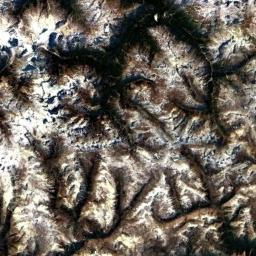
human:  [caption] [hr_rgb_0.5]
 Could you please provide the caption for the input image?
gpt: The white snow on the snow-capped mountains is veined .

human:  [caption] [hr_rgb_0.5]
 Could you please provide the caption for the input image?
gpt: There is snow on the part of the snowberg .

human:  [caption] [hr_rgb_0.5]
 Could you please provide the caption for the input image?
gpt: The snow berg is consist of bare land and white snow .

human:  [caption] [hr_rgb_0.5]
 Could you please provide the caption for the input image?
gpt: The snowberg is covered with snow and ice and the snowberg consist of lots of ridges and valleys .

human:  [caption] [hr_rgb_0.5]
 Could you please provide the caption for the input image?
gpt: There are some snow and bare land on the snowberg .